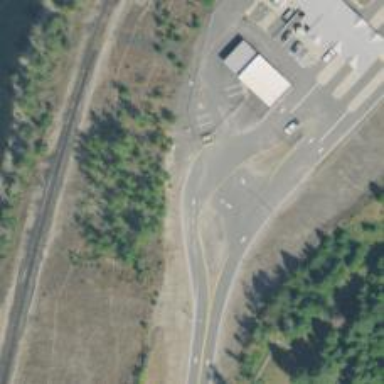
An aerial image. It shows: Secondary link road.